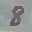
Label: 8